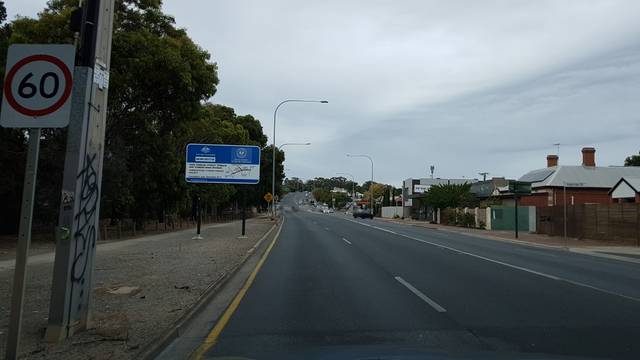
Region: Australia
Coordinates: -34.896, 138.582